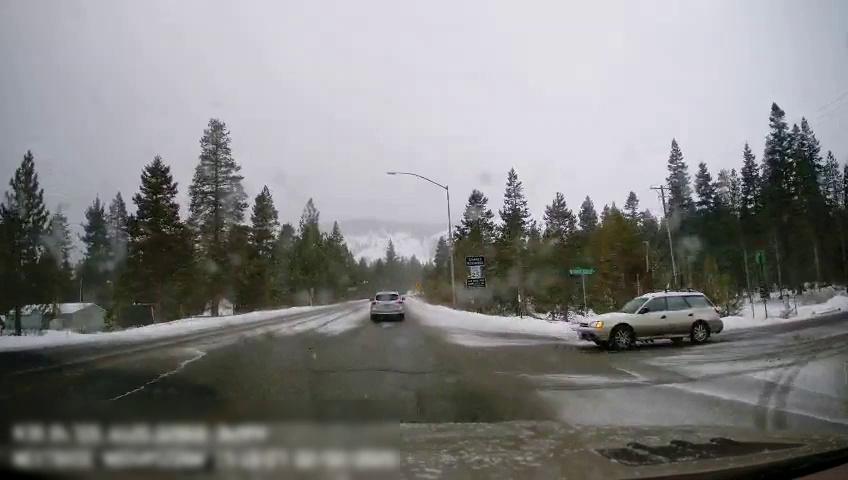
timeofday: Day
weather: Snowy
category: Drivable Space
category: Vehicles | SUV
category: Vehicles | Car
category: Lanes | Opposite Lane
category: Traffic | Signs
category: Traffic | Signs
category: Traffic | Signs
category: Traffic | Signs